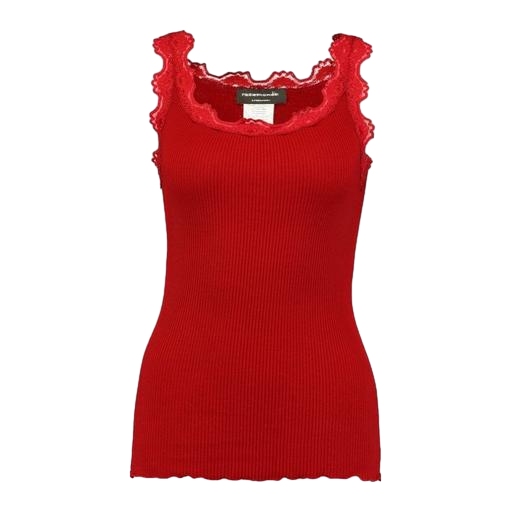
lace-trimmed ribbed tank, red tank top, red ee chloe top lace, white background